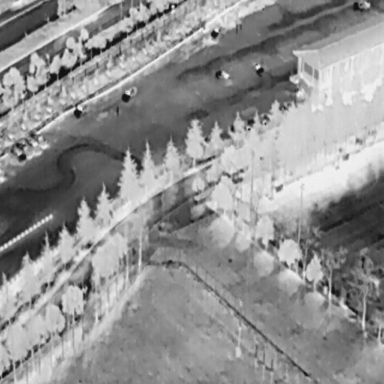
There are 11 objects shown in the infrared image, including ten Cars, and a Person.